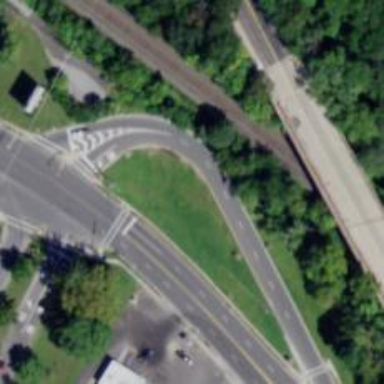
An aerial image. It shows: Junction.